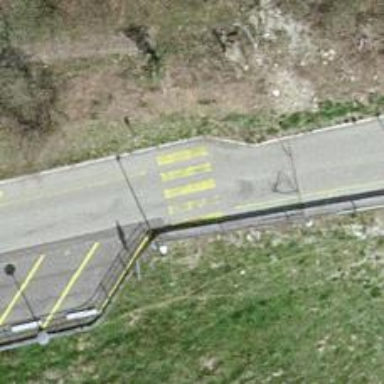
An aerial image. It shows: Zebra crossing on the road.